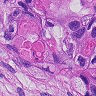
Metastatic tissue present: yes